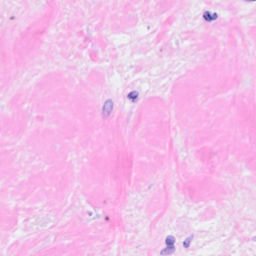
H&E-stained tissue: Breast